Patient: sex M, age 57
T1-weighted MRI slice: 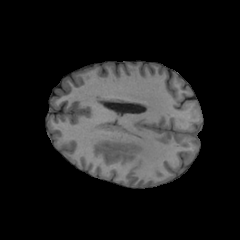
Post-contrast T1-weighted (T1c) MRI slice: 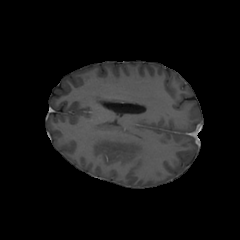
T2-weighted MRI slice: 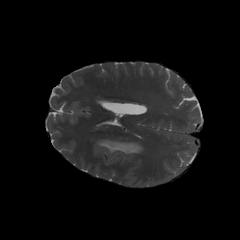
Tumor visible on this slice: yes
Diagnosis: Glioblastoma, IDH-wildtype
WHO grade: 4